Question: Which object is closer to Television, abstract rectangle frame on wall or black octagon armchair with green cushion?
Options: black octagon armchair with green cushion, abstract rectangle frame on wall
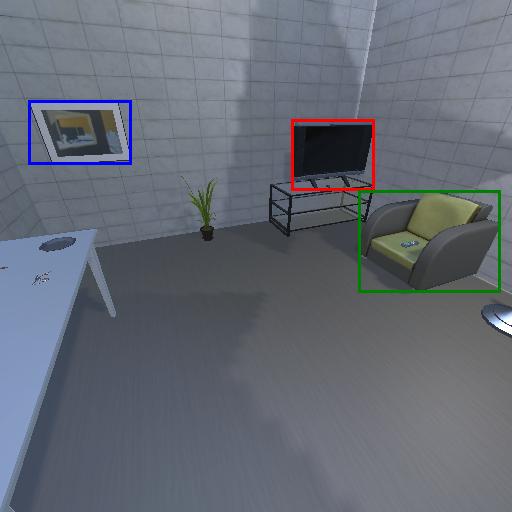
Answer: black octagon armchair with green cushion